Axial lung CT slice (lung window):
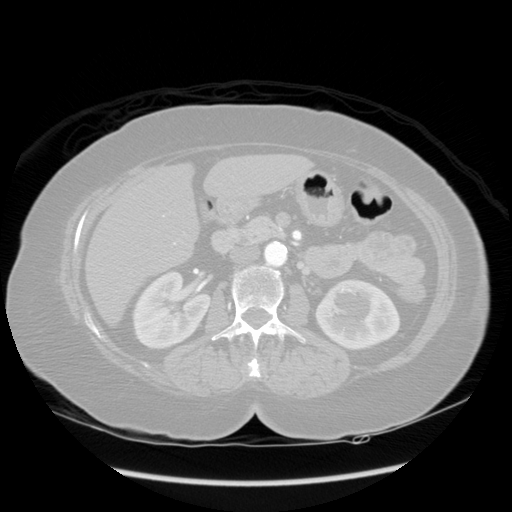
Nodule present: no